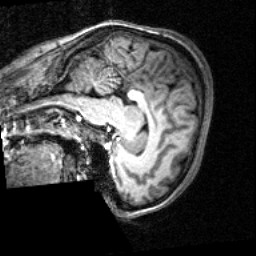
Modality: T1w
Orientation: sagittal
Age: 21
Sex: female